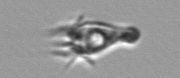
Label: Paratontonia_gracillima